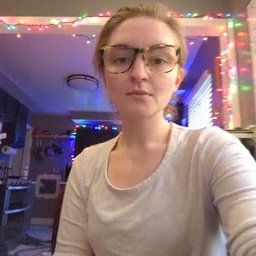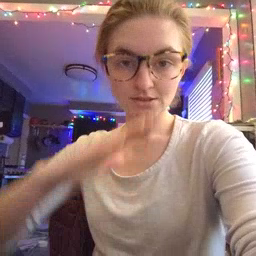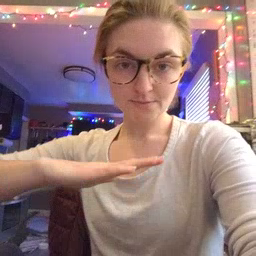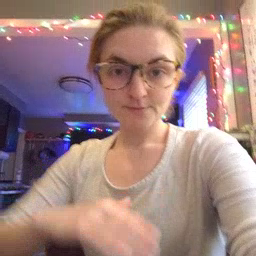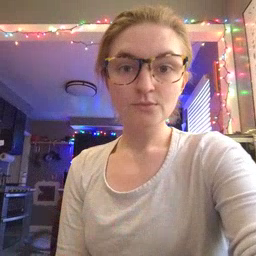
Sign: table